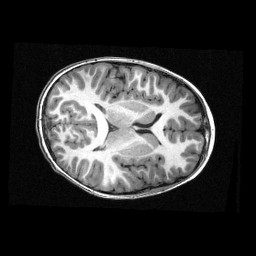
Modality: T1w
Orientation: axial
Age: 9
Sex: male
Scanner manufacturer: siemens
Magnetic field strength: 3 T
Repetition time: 2.3 s
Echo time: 0.00336 s